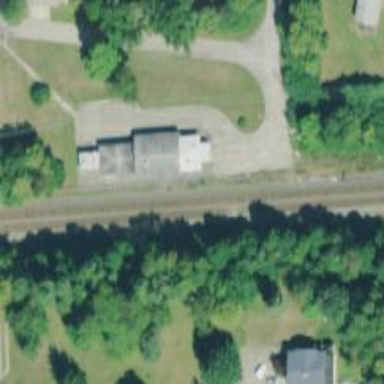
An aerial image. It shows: Railway service station.